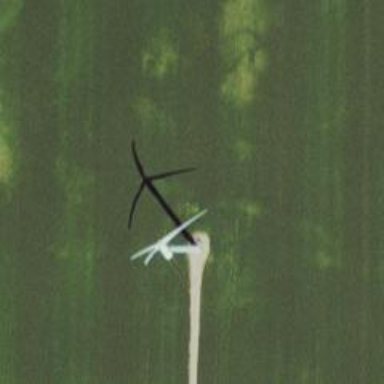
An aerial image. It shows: Wind generator in the form of horizontal axis wind turbine.